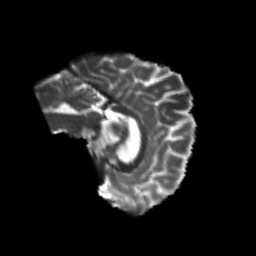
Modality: T2w
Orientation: sagittal
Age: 23
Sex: female
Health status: healthy
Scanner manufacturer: philips
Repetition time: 7.393 s
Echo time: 0.08599 s